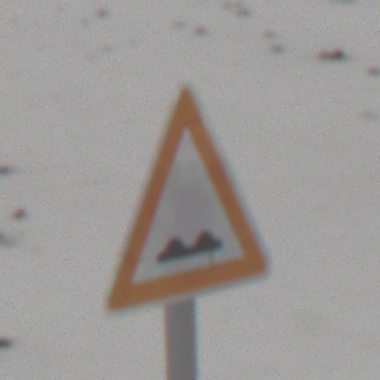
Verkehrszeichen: UnebeneFahrbahn
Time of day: MorningAfternoon
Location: Outdoor (Nature)
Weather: Overcast
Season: Winter
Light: Natural